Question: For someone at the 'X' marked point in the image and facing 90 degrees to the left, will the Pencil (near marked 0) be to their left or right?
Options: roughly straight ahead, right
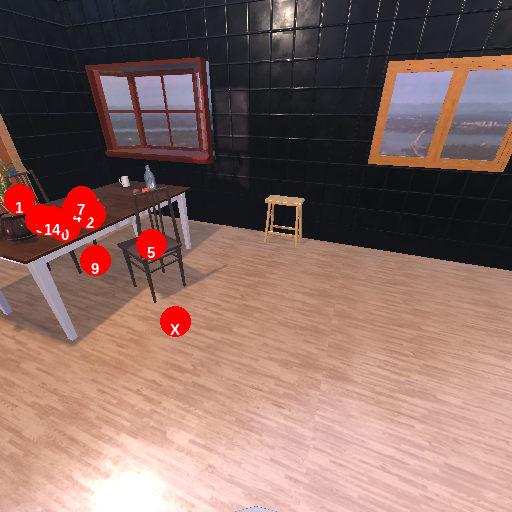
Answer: roughly straight ahead